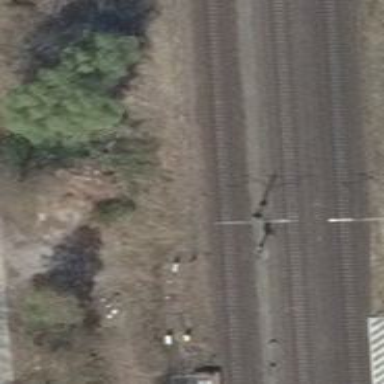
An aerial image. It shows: Railway signal.